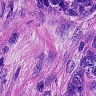
Metastatic tissue present: yes